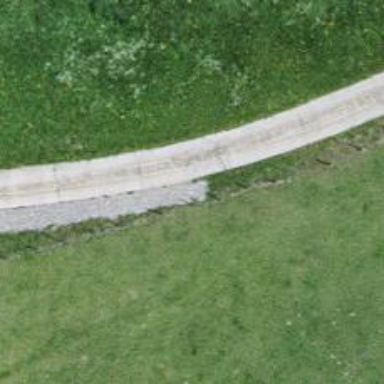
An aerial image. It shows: Unpaved track road.